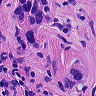
Metastatic tissue present: yes